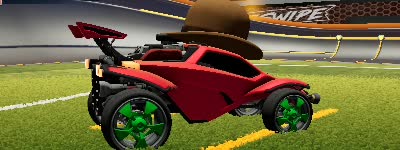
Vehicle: octane